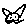
Label: cat